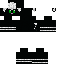
A female skeleton skin with dark skin, wearing brown helmet dressed in a black hoodie and black pants, featuring a closed mouth.